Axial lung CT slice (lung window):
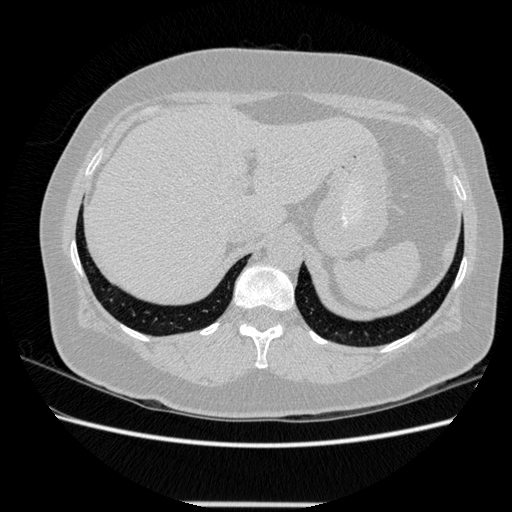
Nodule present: no